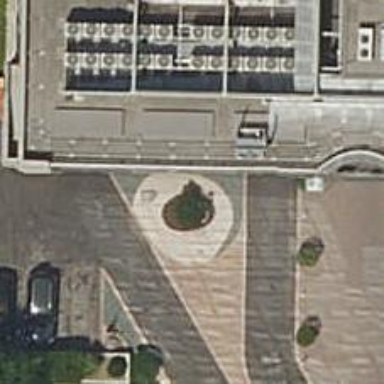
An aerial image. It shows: Parking entrance.